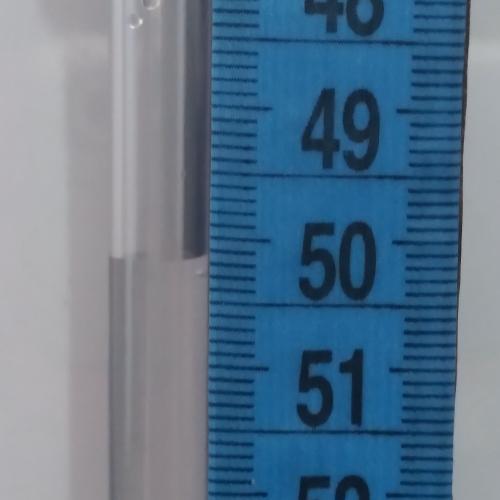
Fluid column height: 50.1 cm